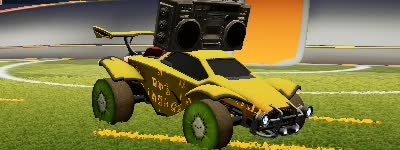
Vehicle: octane